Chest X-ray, PA view. Patient: 39 years old, sex F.
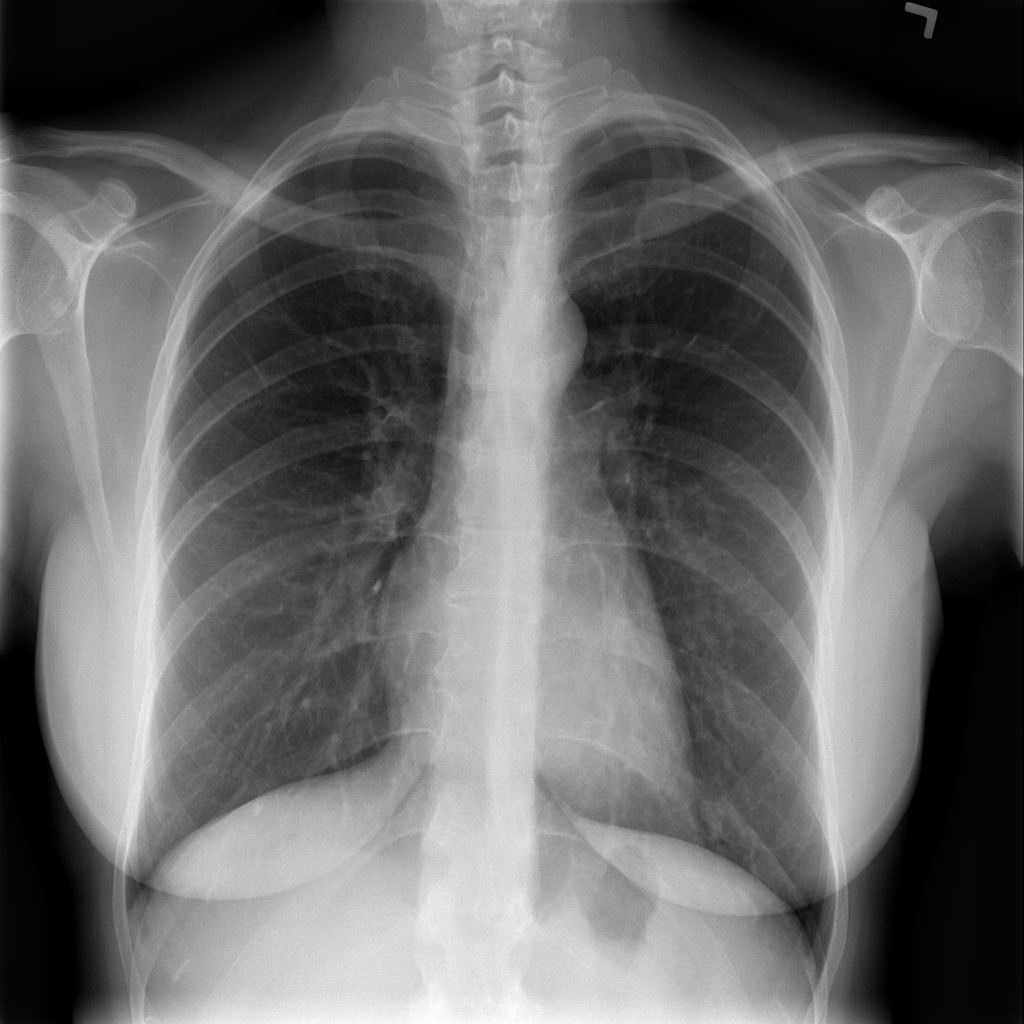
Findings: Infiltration